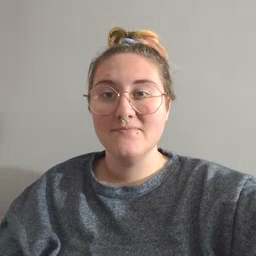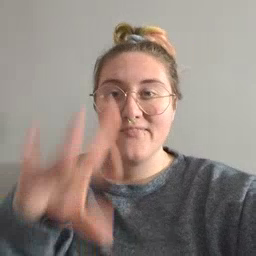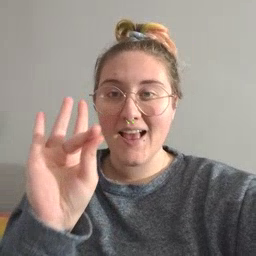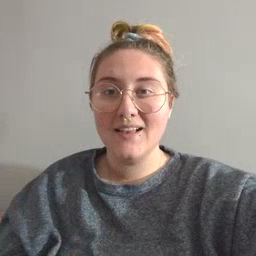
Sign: find